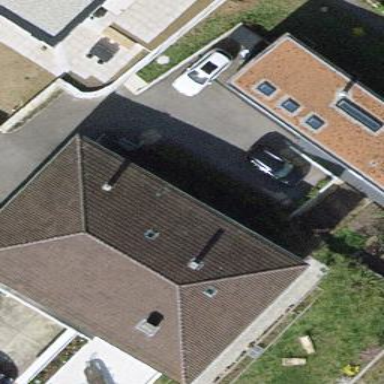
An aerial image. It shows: Simple and straightforward house.